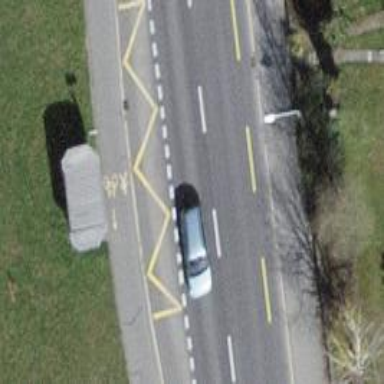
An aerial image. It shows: Bus stop with stop position for public transport.